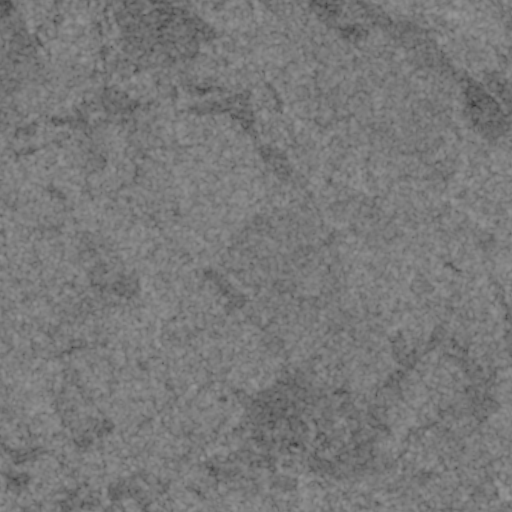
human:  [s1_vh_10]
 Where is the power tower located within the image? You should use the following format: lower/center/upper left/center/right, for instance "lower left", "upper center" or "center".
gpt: The power tower is located in the upper of the image.
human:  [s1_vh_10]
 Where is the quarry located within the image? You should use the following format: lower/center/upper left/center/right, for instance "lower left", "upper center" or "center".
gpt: The quarry is located in the lower center of the image.
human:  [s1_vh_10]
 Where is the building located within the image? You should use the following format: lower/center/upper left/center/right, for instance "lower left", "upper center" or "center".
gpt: There is no building in the image.

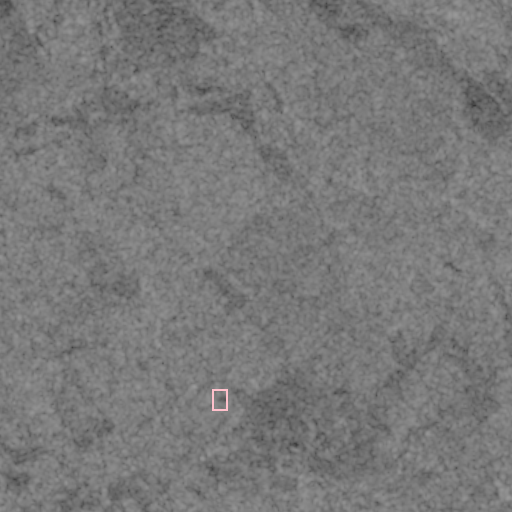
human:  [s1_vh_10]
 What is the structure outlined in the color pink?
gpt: The structure outlined in pink is a quarry.
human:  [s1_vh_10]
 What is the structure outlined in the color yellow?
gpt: There is no yellow outline.